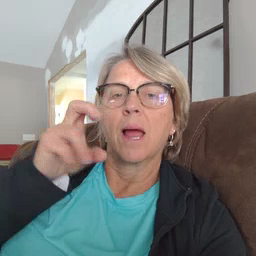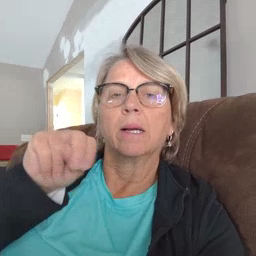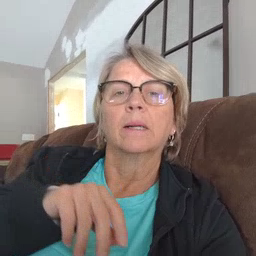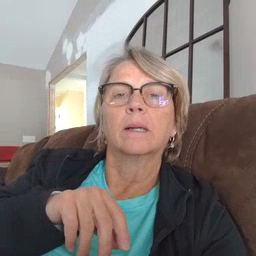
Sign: hen